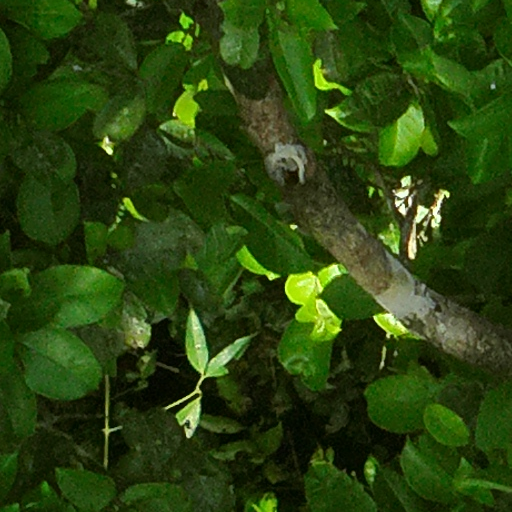
Species: Brosimum alicastrum
GBIF accepted scientific name: Brosimum alicastrum
Crown area (m\u00b2): 198.115